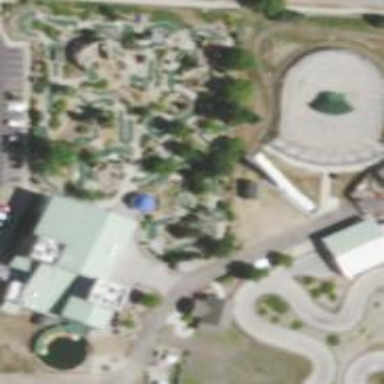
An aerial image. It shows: Miniature golf leisure land.